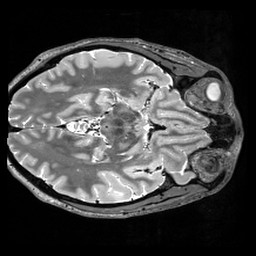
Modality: T2w
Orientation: axial
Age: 46
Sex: male
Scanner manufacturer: siemens
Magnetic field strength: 3 T
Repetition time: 3.2 s
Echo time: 0.56 s